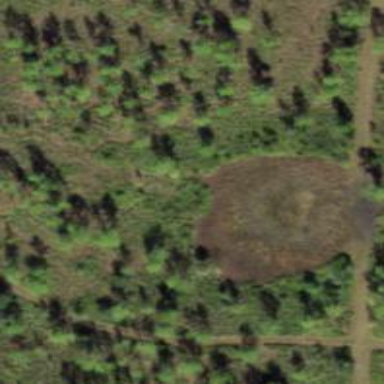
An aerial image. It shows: Marshy wetland area.